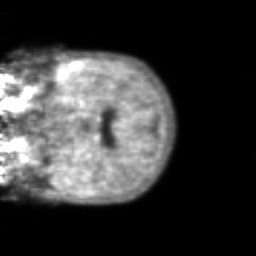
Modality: PET
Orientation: coronal
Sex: female
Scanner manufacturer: ge